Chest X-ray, AP view. Patient: 41 years old, sex M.
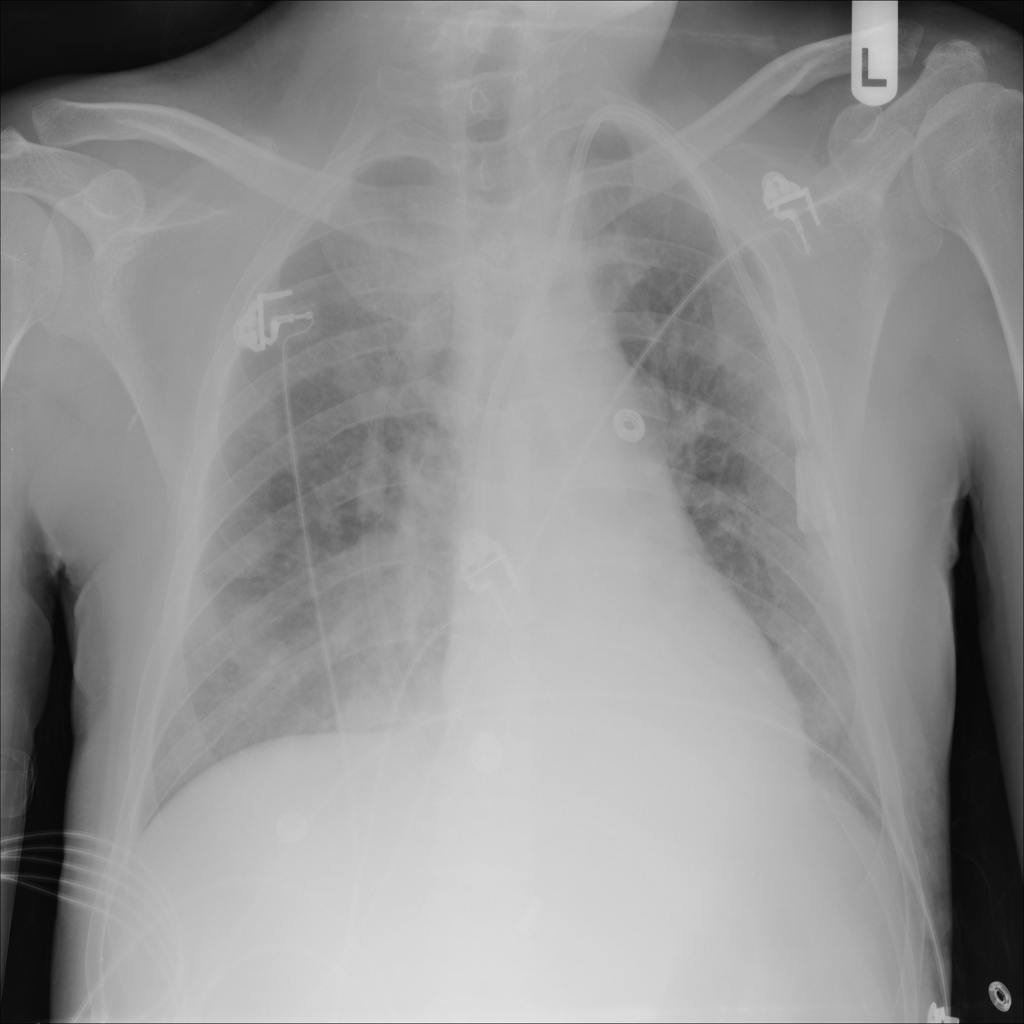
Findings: Edema, Infiltration